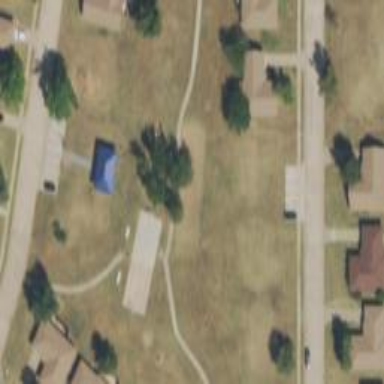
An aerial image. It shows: Recreational ground featuring playground.